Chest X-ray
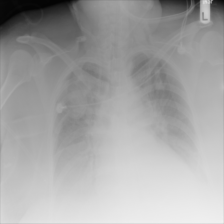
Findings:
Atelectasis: positive
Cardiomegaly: negative
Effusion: negative
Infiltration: negative
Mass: negative
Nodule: negative
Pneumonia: negative
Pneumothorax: negative
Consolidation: negative
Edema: negative
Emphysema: negative
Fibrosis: negative
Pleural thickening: negative
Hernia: negative